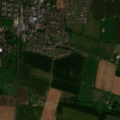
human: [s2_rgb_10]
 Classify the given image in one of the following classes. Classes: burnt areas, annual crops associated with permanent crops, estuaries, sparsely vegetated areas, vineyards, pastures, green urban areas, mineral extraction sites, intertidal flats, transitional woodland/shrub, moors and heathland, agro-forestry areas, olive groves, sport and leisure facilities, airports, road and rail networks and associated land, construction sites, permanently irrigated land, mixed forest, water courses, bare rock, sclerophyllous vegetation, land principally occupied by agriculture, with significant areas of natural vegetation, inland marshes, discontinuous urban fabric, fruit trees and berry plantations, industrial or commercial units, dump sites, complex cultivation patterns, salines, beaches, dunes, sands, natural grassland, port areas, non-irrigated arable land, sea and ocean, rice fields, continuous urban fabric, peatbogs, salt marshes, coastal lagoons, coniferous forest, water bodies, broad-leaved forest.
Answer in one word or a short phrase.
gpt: discontinuous urban fabric, sport and leisure facilities, non-irrigated arable land, pastures, land principally occupied by agriculture, with significant areas of natural vegetation